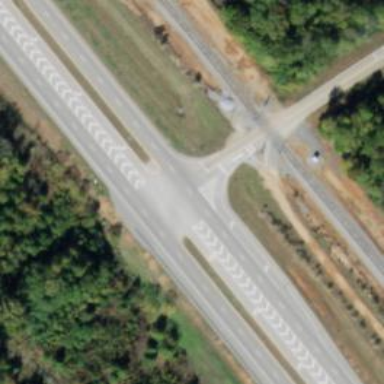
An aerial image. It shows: Trunk link highway.